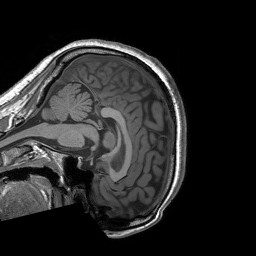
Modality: T1w
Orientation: sagittal